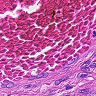
Metastatic tissue present: no